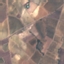
Land use / land cover class: PermanentCrop